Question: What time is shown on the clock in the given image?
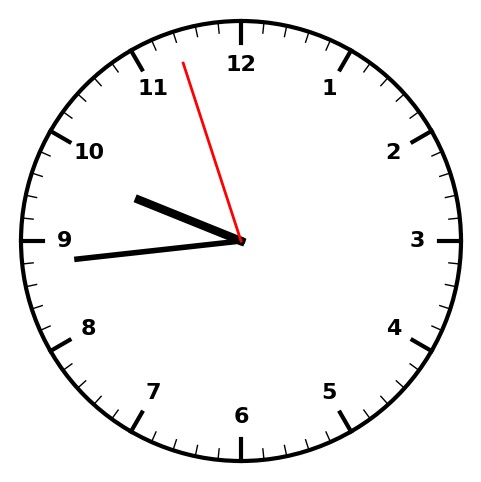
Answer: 09:43:57